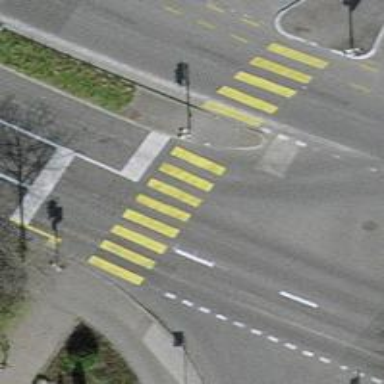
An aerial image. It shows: Road crossing with traffic signals.